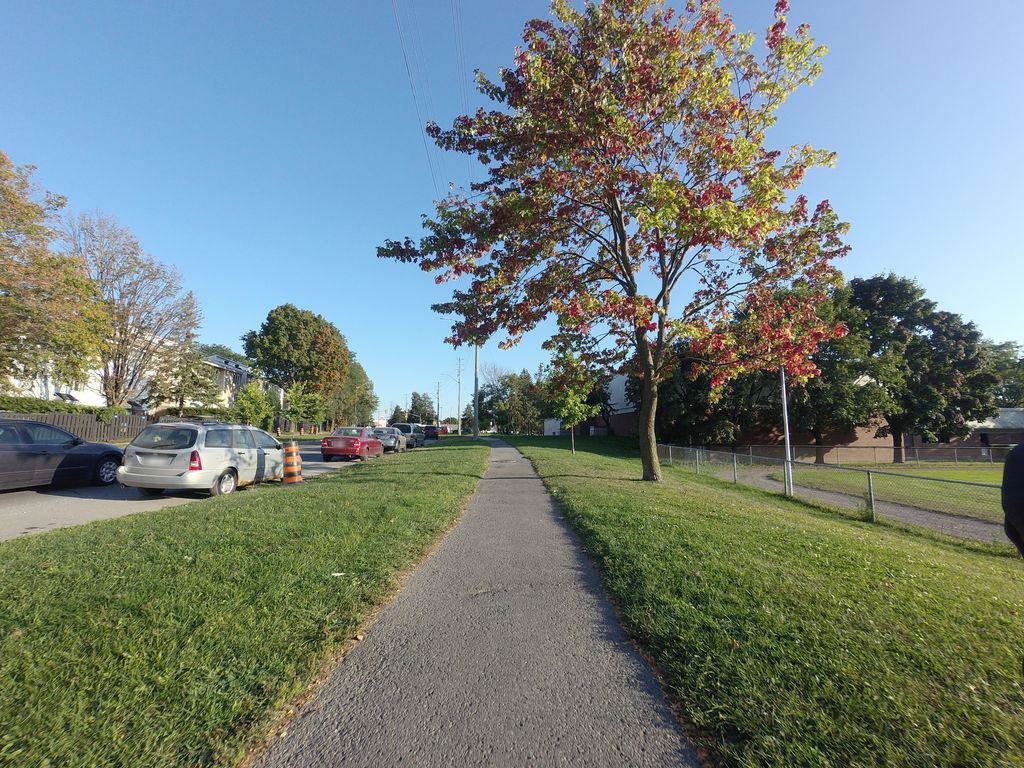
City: ottawa-gatineau